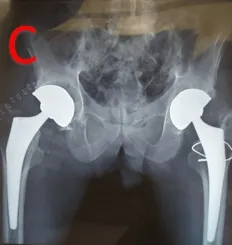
Radiographic assessment of case 2. C: Follow-up radiograph after fitting the right prosthesis.
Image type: radiology (x_ray)